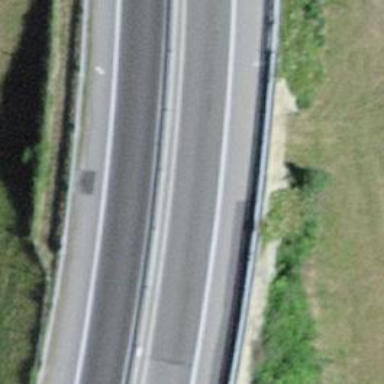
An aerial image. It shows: Primary highway bridge with asphalt surface.